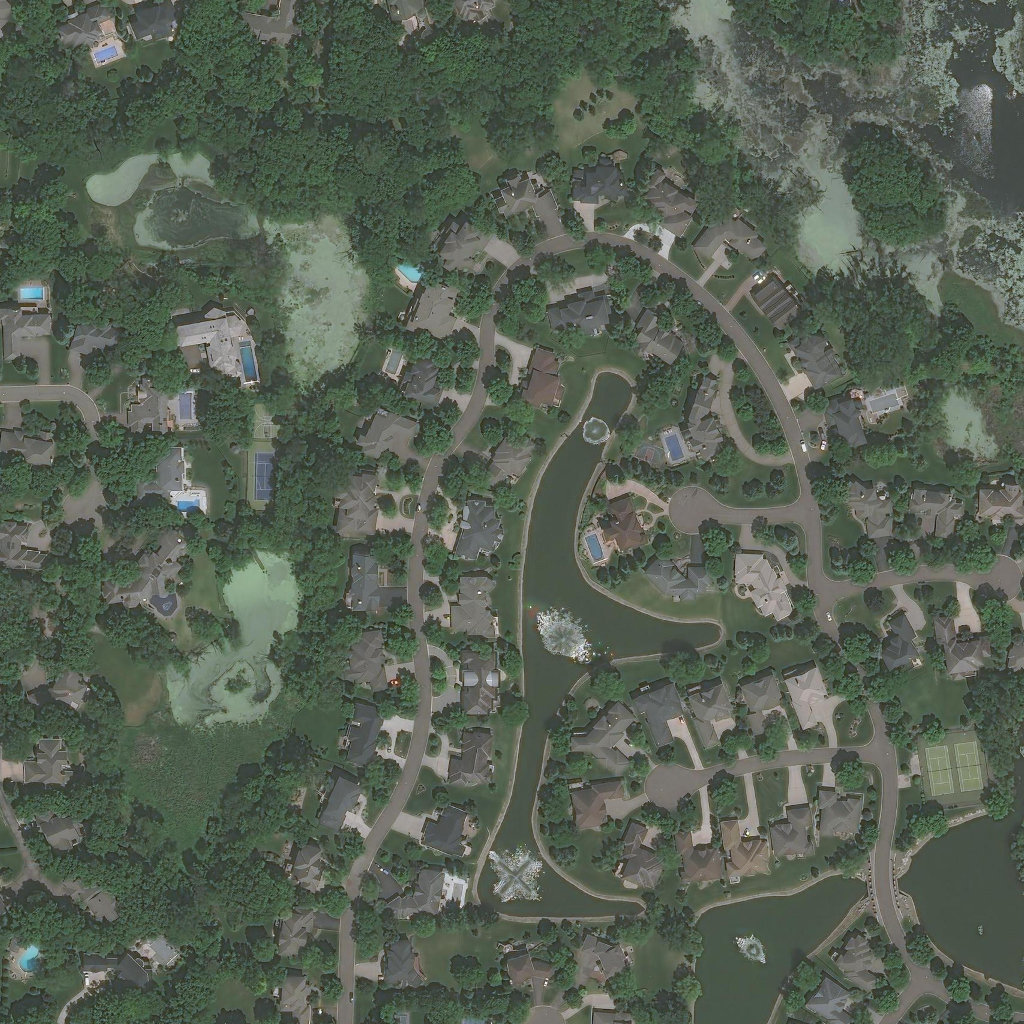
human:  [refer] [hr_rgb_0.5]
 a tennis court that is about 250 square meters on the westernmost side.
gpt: <box>[[24, 44, 27, 48, 0]]</box>